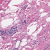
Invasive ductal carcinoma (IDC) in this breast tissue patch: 0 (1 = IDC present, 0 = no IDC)